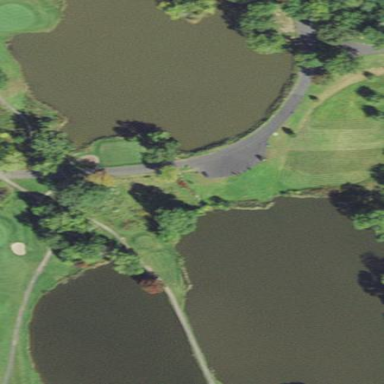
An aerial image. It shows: Water hazard on golf course.